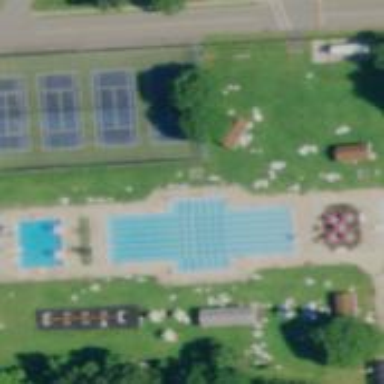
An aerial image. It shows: Lifeguard on duty.